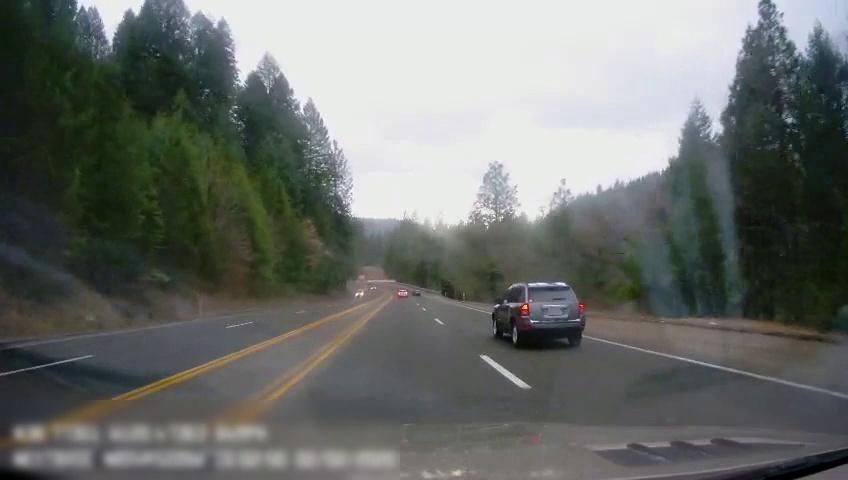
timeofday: Day
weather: Cloudy
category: Drivable Space
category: Vehicles | Car
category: Vehicles | Car
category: Vehicles | Car
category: Vehicles | Car
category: Lanes | Alternate Lane
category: Lanes | Alternate Lane
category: Lanes | Alternate Lane
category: Lanes | Current Lane
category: Lanes | Current Lane
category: Lanes | Alternate Lane